You are looking at the wavelet scalogram of a bearing's acceleration signal. What is the most likely bearing condition (normal, inner_race, outer_race, ball)?
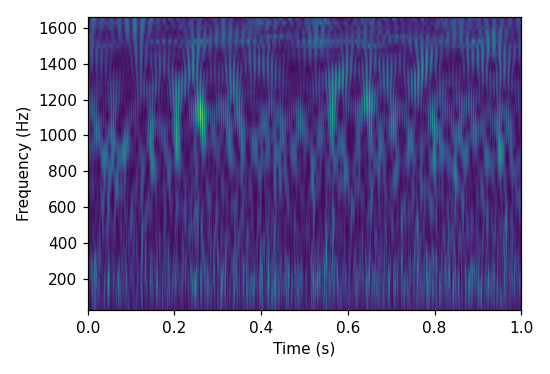
Answer: inner_race